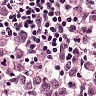
Metastatic tissue present: yes